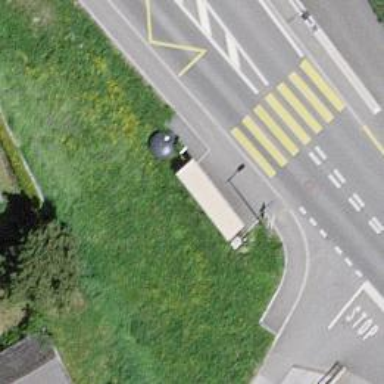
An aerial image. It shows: Bus stop with platform for public transport.